Question: As a following question to the <URL> I've upgraded RestKit to 0.10.1 and extended the data model to the following.
A can have multiple contacts and activities, a can have multiple activities but only one company, an can only have one company and one contact.
'''
Company
- unitID
- companyID
- matchcode
- contacts* (Company -->> Contact | 1:n)
- activities* (Company -->> Activity | 1:n)
Contact
- unitID
- companyID
- contactID
- lastName
- firstName
- company* (Contact >--> Company | 1:1)
- activities* (Contact -->> Activity | 1:n)
Activity
- unitID
- activityID
- companyID
- contactID
- subject
- account* (Activity >--> Company | 1:1)
- contact* (Activity >--> Contact | 1:1)
'''
'''
[
{
"unitID":"003CABD8DEB5DC13C",
"companyID":"BSP-002999",
"matchcode":"Testcompany"
}
]
'''
'''
[
{
"unitID":"DAC2ACCC125795D00",
"companyID":"BSP-002999",
"contactID":"CLP-015468",
"firstName":"Mister",
"lastName":"Wayne"
}
]
'''
'''
[
{
"unitID":"E123FlADAS2DASD2F",
"activityID":"ACT-123912",
"companyID":"BSP-002999",
"contactID":"CLP-015468",
"subject":"Testsubject",
}
]
'''
'''
// Objects
companyMapping.primaryKeyAttribute = @"companyID";
...
contactMapping.primaryKeyAttribute = @"contactID";
...
activityMapping.primaryKeyAttribute = @"activityID";
// Connections
[contactMapping mapRelationship:@"company" withMapping:companyMapping];
[contactMapping connectRelationship:@"company" withObjectForPrimaryKeyAttribute:@"companyID"];
[activityMapping mapRelationship:@"company" withMapping:companyMapping];
[activityMapping connectRelationship:@"company" withObjectForPrimaryKeyAttribute:@"companyID"];
[activityMapping mapRelationship:@"contact" withMapping:contactMapping];
[activityMapping connectRelationship:@"contact" withObjectForPrimaryKeyAttribute:@"contactID"];
'''
---
The first two mapping operations work like they should but somehow the last mapping doesn't work.

Thanks for any ideas to solve it!
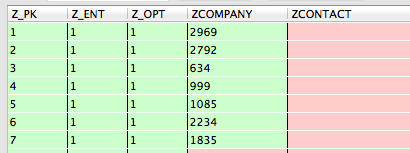
Answer: Solved the problem on my own because there was an error in the configuration of Core Data.
The relationship wasn't set to "optional" and Xcode and RestKit didn't show a clear error. Setting it to "optional" solved the problem and the mapping works for all relationships.